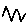
Label: zigzag